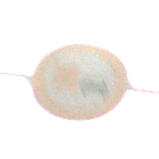
Verkehrszeichen: UeberholverbotKraftfahrzeuge
Umgebung: Outdoor, Suburban
Tageszeit: MorningAfternoon
Wetter: Clear
Licht: Natural
Jahreszeit: NotSpecified
Kontrast: HighContrast